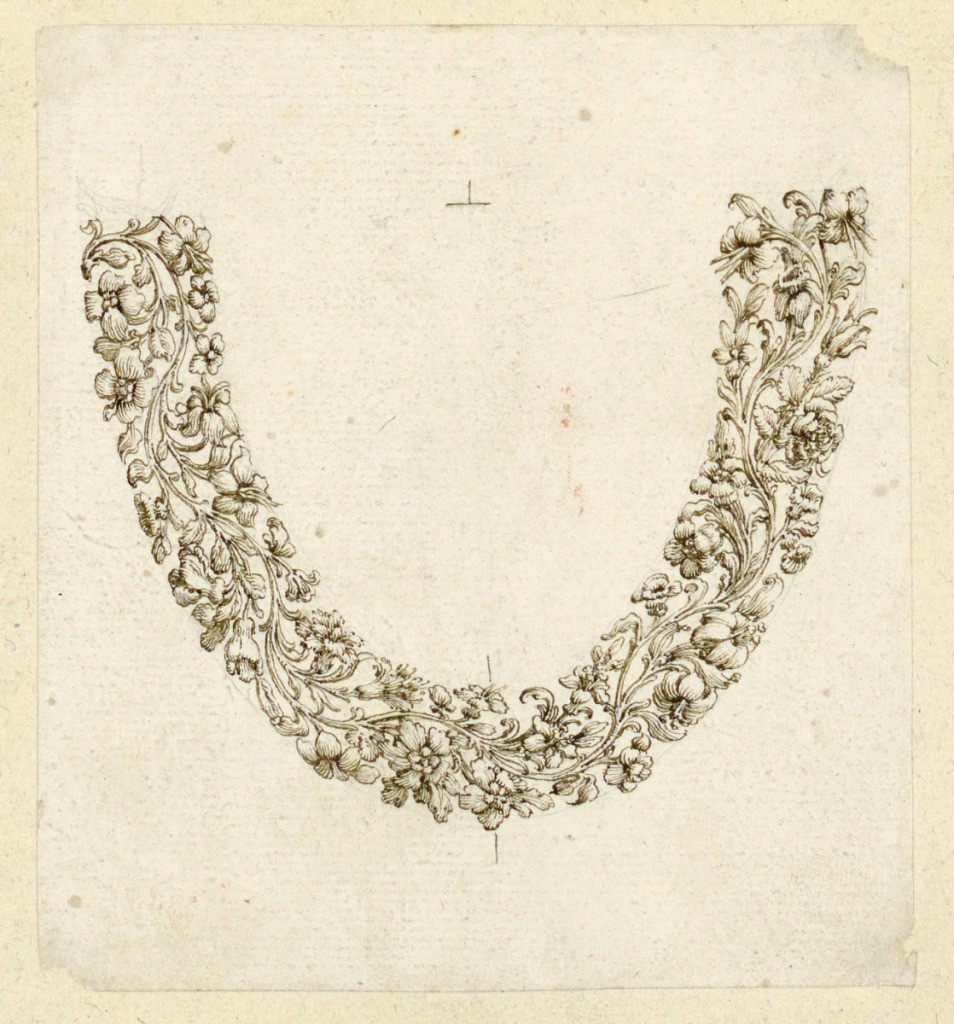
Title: Necklace design: Project for a rincauex to be engraved on metal
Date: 16th century
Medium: Black chalk, pen and ink on paper
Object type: Drawing
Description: A stem with leaves and blossoms begins above, at left, and continues to the upper right, in the shape of a border of one half of an ovoid.